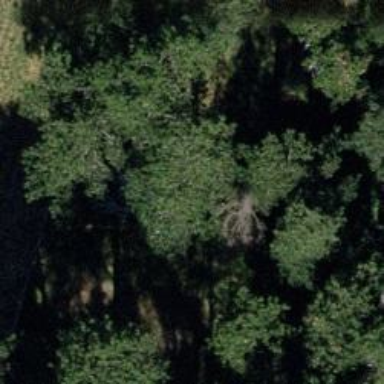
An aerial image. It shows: Tree with mixed leaves.